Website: macys
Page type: gifting
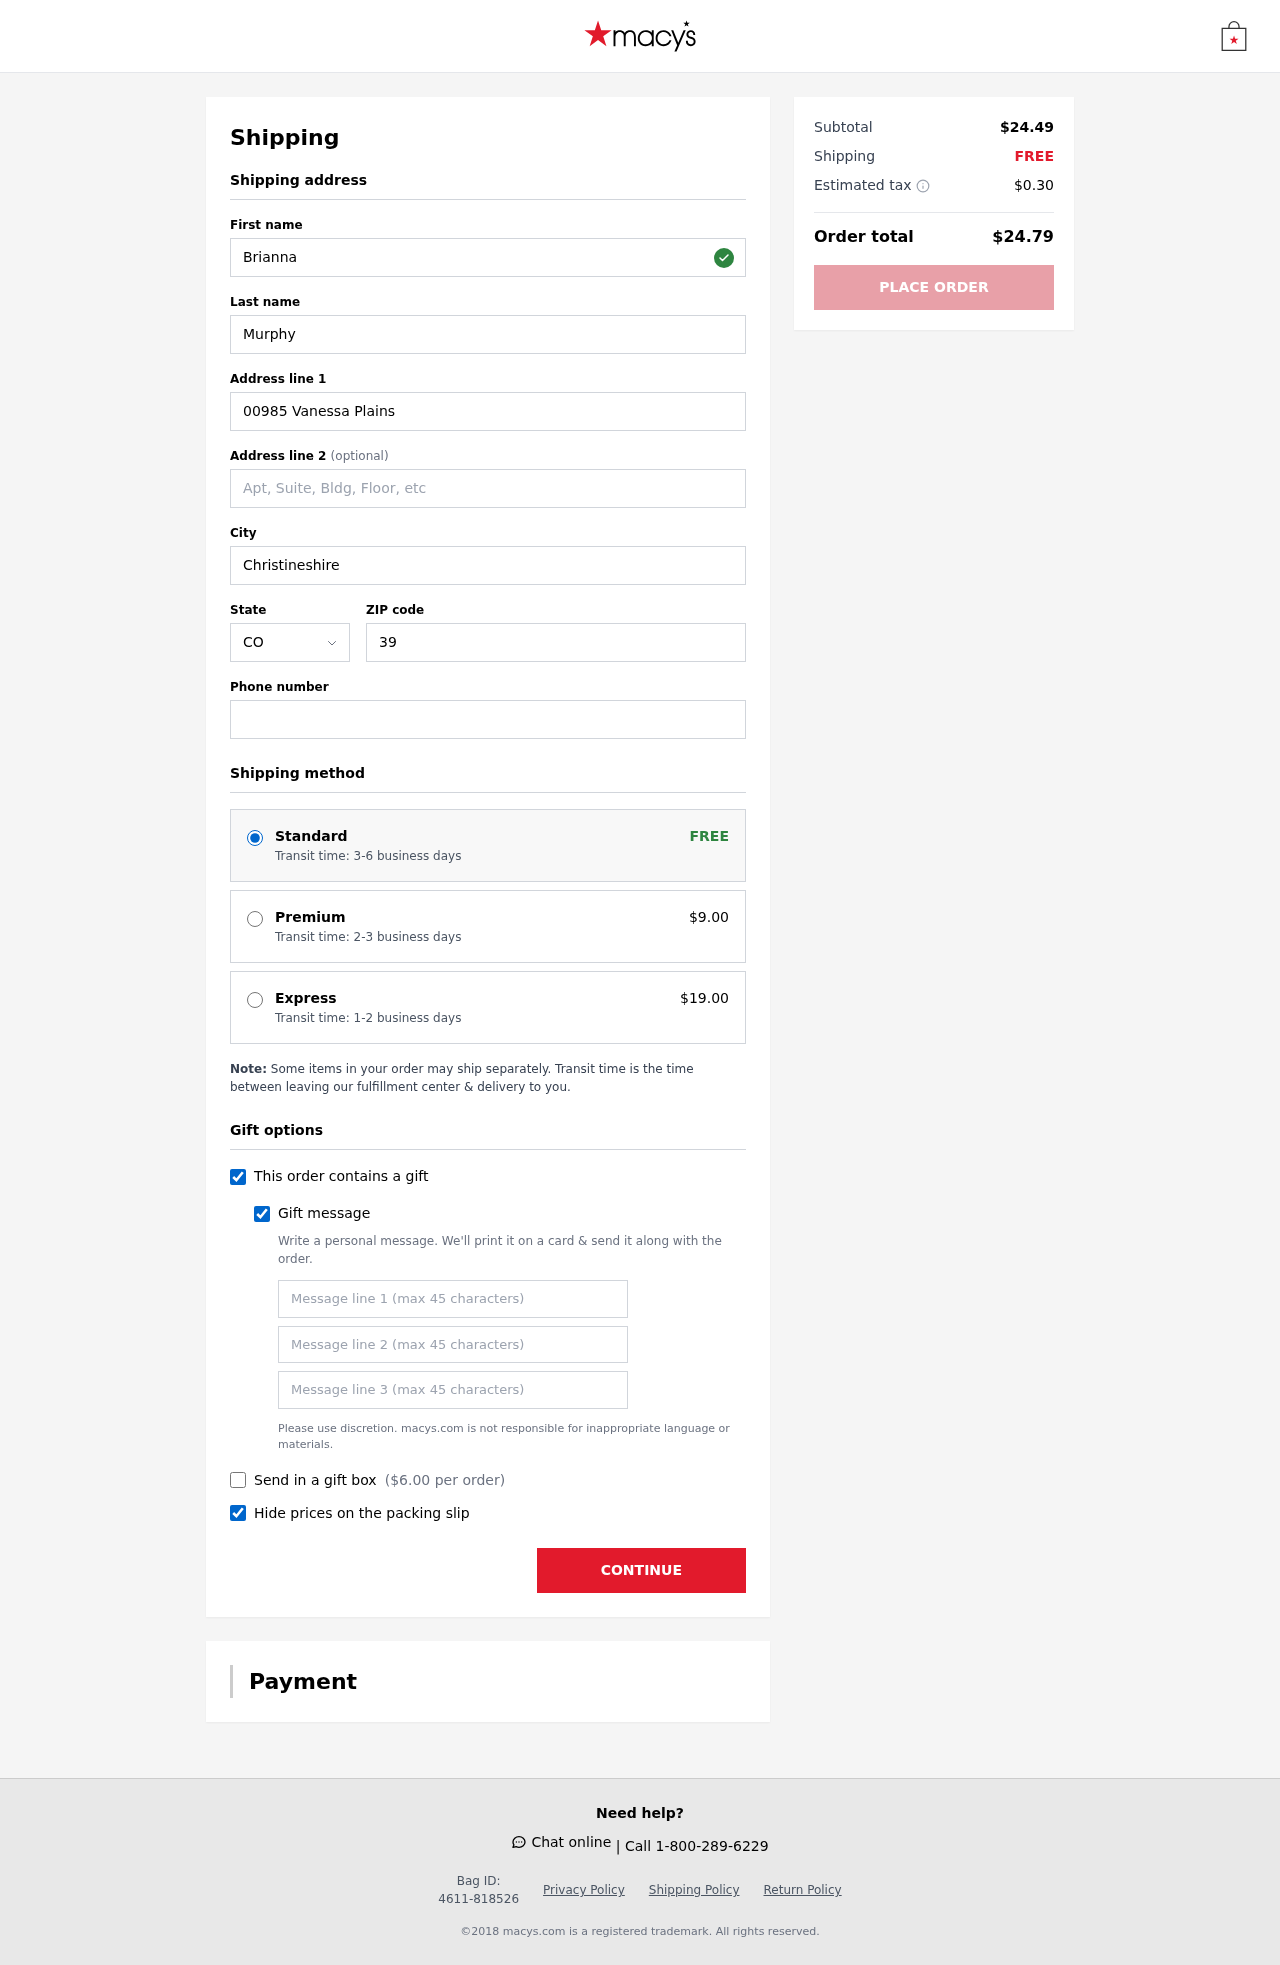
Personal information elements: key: PII_STATE_ABBR
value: CO
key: PII_FIRSTNAME
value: Brianna
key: PII_LASTNAME
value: Murphy
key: PII_STREET
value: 00985 Vanessa Plains
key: PII_CITY
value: Christineshire
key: PII_POSTCODE
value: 39343
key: PII_PHONE
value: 8854037786
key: PII_GIFT_MESSAGE
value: Hey Javier! I saw these comfy maroon flip-flops and instantly thought of you—perfect for those warm beach days we always talk about! Enjoy some sun and relaxation!  Brianna
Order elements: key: ORDER_SHIPPING_STANDARD
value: Transit time: 3-6 business days
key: ORDER_SHIPPING_PREMIUM
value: Transit time: 2-3 business days
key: ORDER_SHIPPING_PREMIUM_PRICE
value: $9.00
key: ORDER_SHIPPING_EXPRESS
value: Transit time: 1-2 business days
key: ORDER_SHIPPING_EXPRESS_PRICE
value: $19.00
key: ORDER_GIFT_BOX_PRICE
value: $6.00
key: ORDER_SUBTOTAL
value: $24.49
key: ORDER_SHIPPING_COST
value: FREE
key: ORDER_TAX
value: $0.30
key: ORDER_TOTAL
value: $24.79